Field crop: tomato
Growth stage: 1
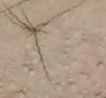
Species: cyperus